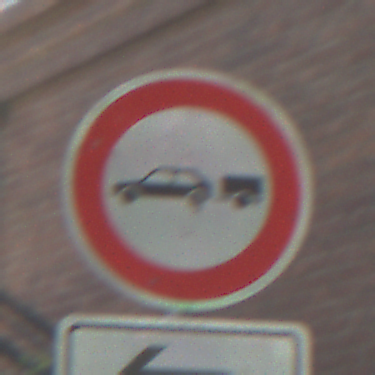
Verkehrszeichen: VerbotPersonenkraftwagenMitAnhaenger
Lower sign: RichtungsangabeDurchPfeile2
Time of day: Midday
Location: Outdoor (Suburban)
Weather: Clear
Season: NotSpecified
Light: Natural